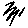
Label: zigzag